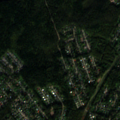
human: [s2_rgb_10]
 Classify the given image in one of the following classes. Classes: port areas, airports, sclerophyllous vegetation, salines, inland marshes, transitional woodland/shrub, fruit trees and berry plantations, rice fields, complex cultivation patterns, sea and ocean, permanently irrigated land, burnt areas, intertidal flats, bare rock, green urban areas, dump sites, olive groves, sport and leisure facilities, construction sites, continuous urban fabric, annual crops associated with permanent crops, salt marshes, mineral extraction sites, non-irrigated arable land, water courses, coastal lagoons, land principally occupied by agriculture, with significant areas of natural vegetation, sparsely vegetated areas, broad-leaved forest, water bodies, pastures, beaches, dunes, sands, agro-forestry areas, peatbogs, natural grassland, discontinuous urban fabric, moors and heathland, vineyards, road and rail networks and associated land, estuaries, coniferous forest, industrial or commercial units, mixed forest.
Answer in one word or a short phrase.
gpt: discontinuous urban fabric, coniferous forest, water bodies